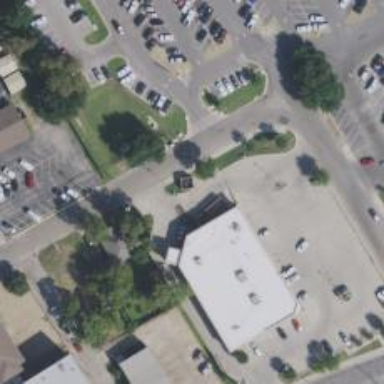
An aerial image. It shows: Pharmacy providing healthcare services.